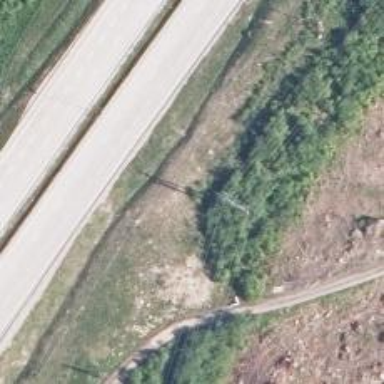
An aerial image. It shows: Power pole.